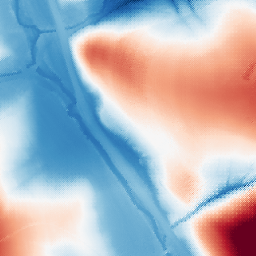
Category: morphological
Decomposition family: morphological
Decomposition parameters: operation: average
size: 100
Upsampling method: regularized
Upsampling parameters: scale: 4
lambda_reg: 0.1
Upsampling scale: 4